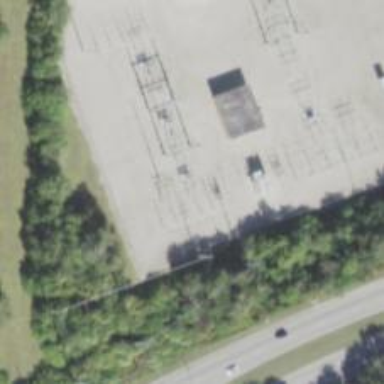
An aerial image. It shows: Switch used for power control.